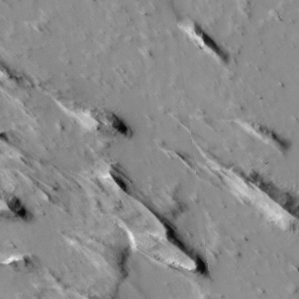
Label: non_frost